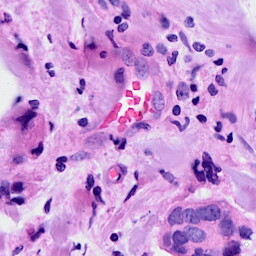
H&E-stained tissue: Breast